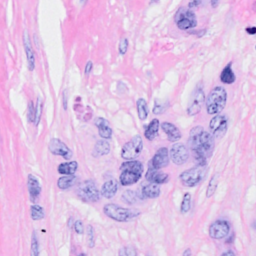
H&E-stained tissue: Breast